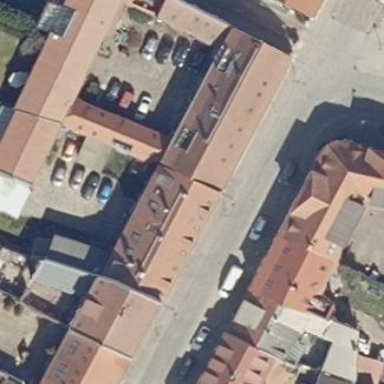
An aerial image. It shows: Building.